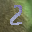
Label: 2